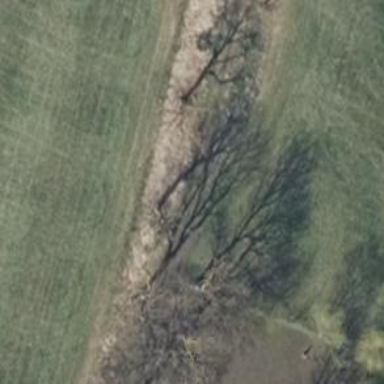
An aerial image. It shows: Row of deciduous broadleaved trees.